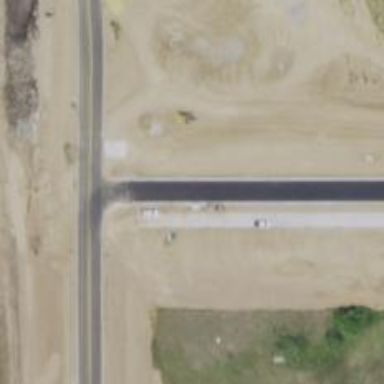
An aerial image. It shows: Tertiary road with asphalt surface.